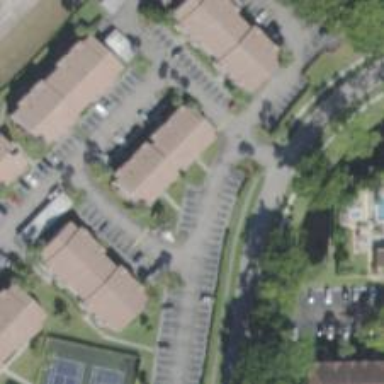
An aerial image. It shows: Parking space.